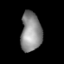
Tissue: lung
Cell type: Epithelial cells
Senescence score: 0.2171
Nuclear area (px): 799
Mean DAPI intensity: 140.778